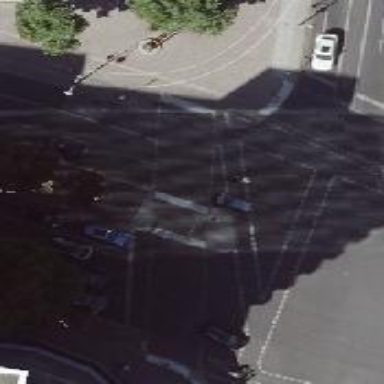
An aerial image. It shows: Asphalt footway with crossing equipped with traffic signals.